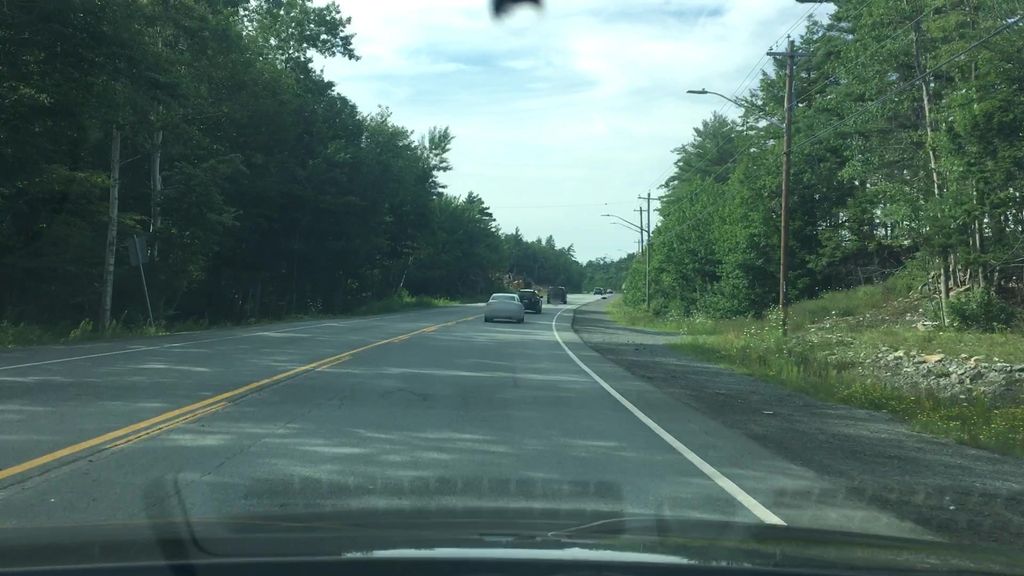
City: halifax